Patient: sex F, age 59
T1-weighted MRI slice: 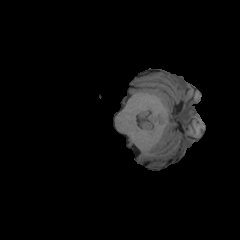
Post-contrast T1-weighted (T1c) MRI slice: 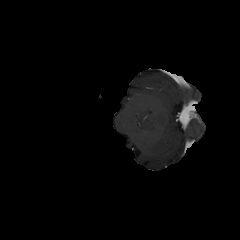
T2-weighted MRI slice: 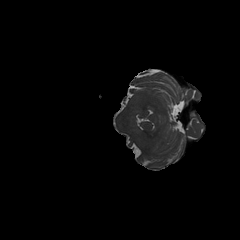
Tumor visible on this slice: no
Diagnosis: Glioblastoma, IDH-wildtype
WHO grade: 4